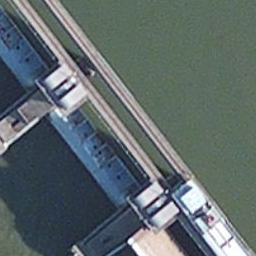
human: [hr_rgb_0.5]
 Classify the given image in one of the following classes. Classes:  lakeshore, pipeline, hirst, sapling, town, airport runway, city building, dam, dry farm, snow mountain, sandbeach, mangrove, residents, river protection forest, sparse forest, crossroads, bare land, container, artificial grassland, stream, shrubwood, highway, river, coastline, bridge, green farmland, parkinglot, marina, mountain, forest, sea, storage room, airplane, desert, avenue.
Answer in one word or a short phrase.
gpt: dam